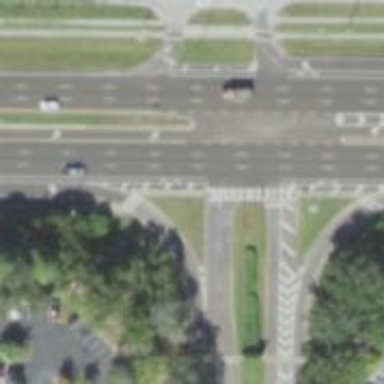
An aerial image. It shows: Marked crossing on footway.